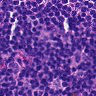
Metastatic tissue present: no